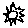
Label: sun